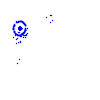
Particle: electron